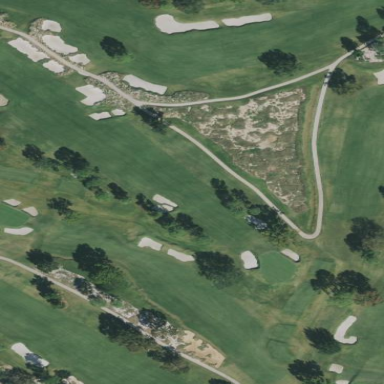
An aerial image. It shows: Grassy area designated as golf fairway.